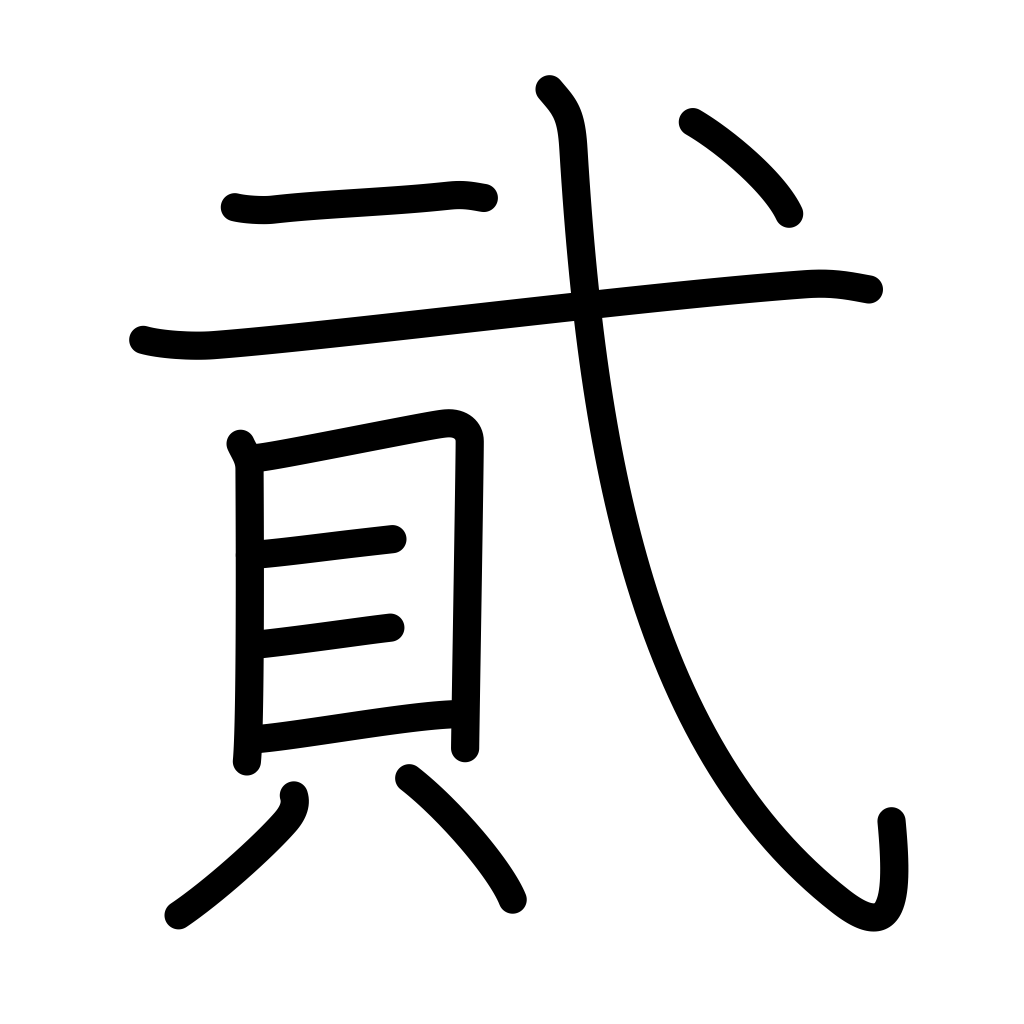
Meaning: number two